Interaction volume radius: 5 \u00c5
Interaction volume height: 10 \u00c5
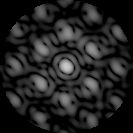
Disorder parameter: 0.4405